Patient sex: F
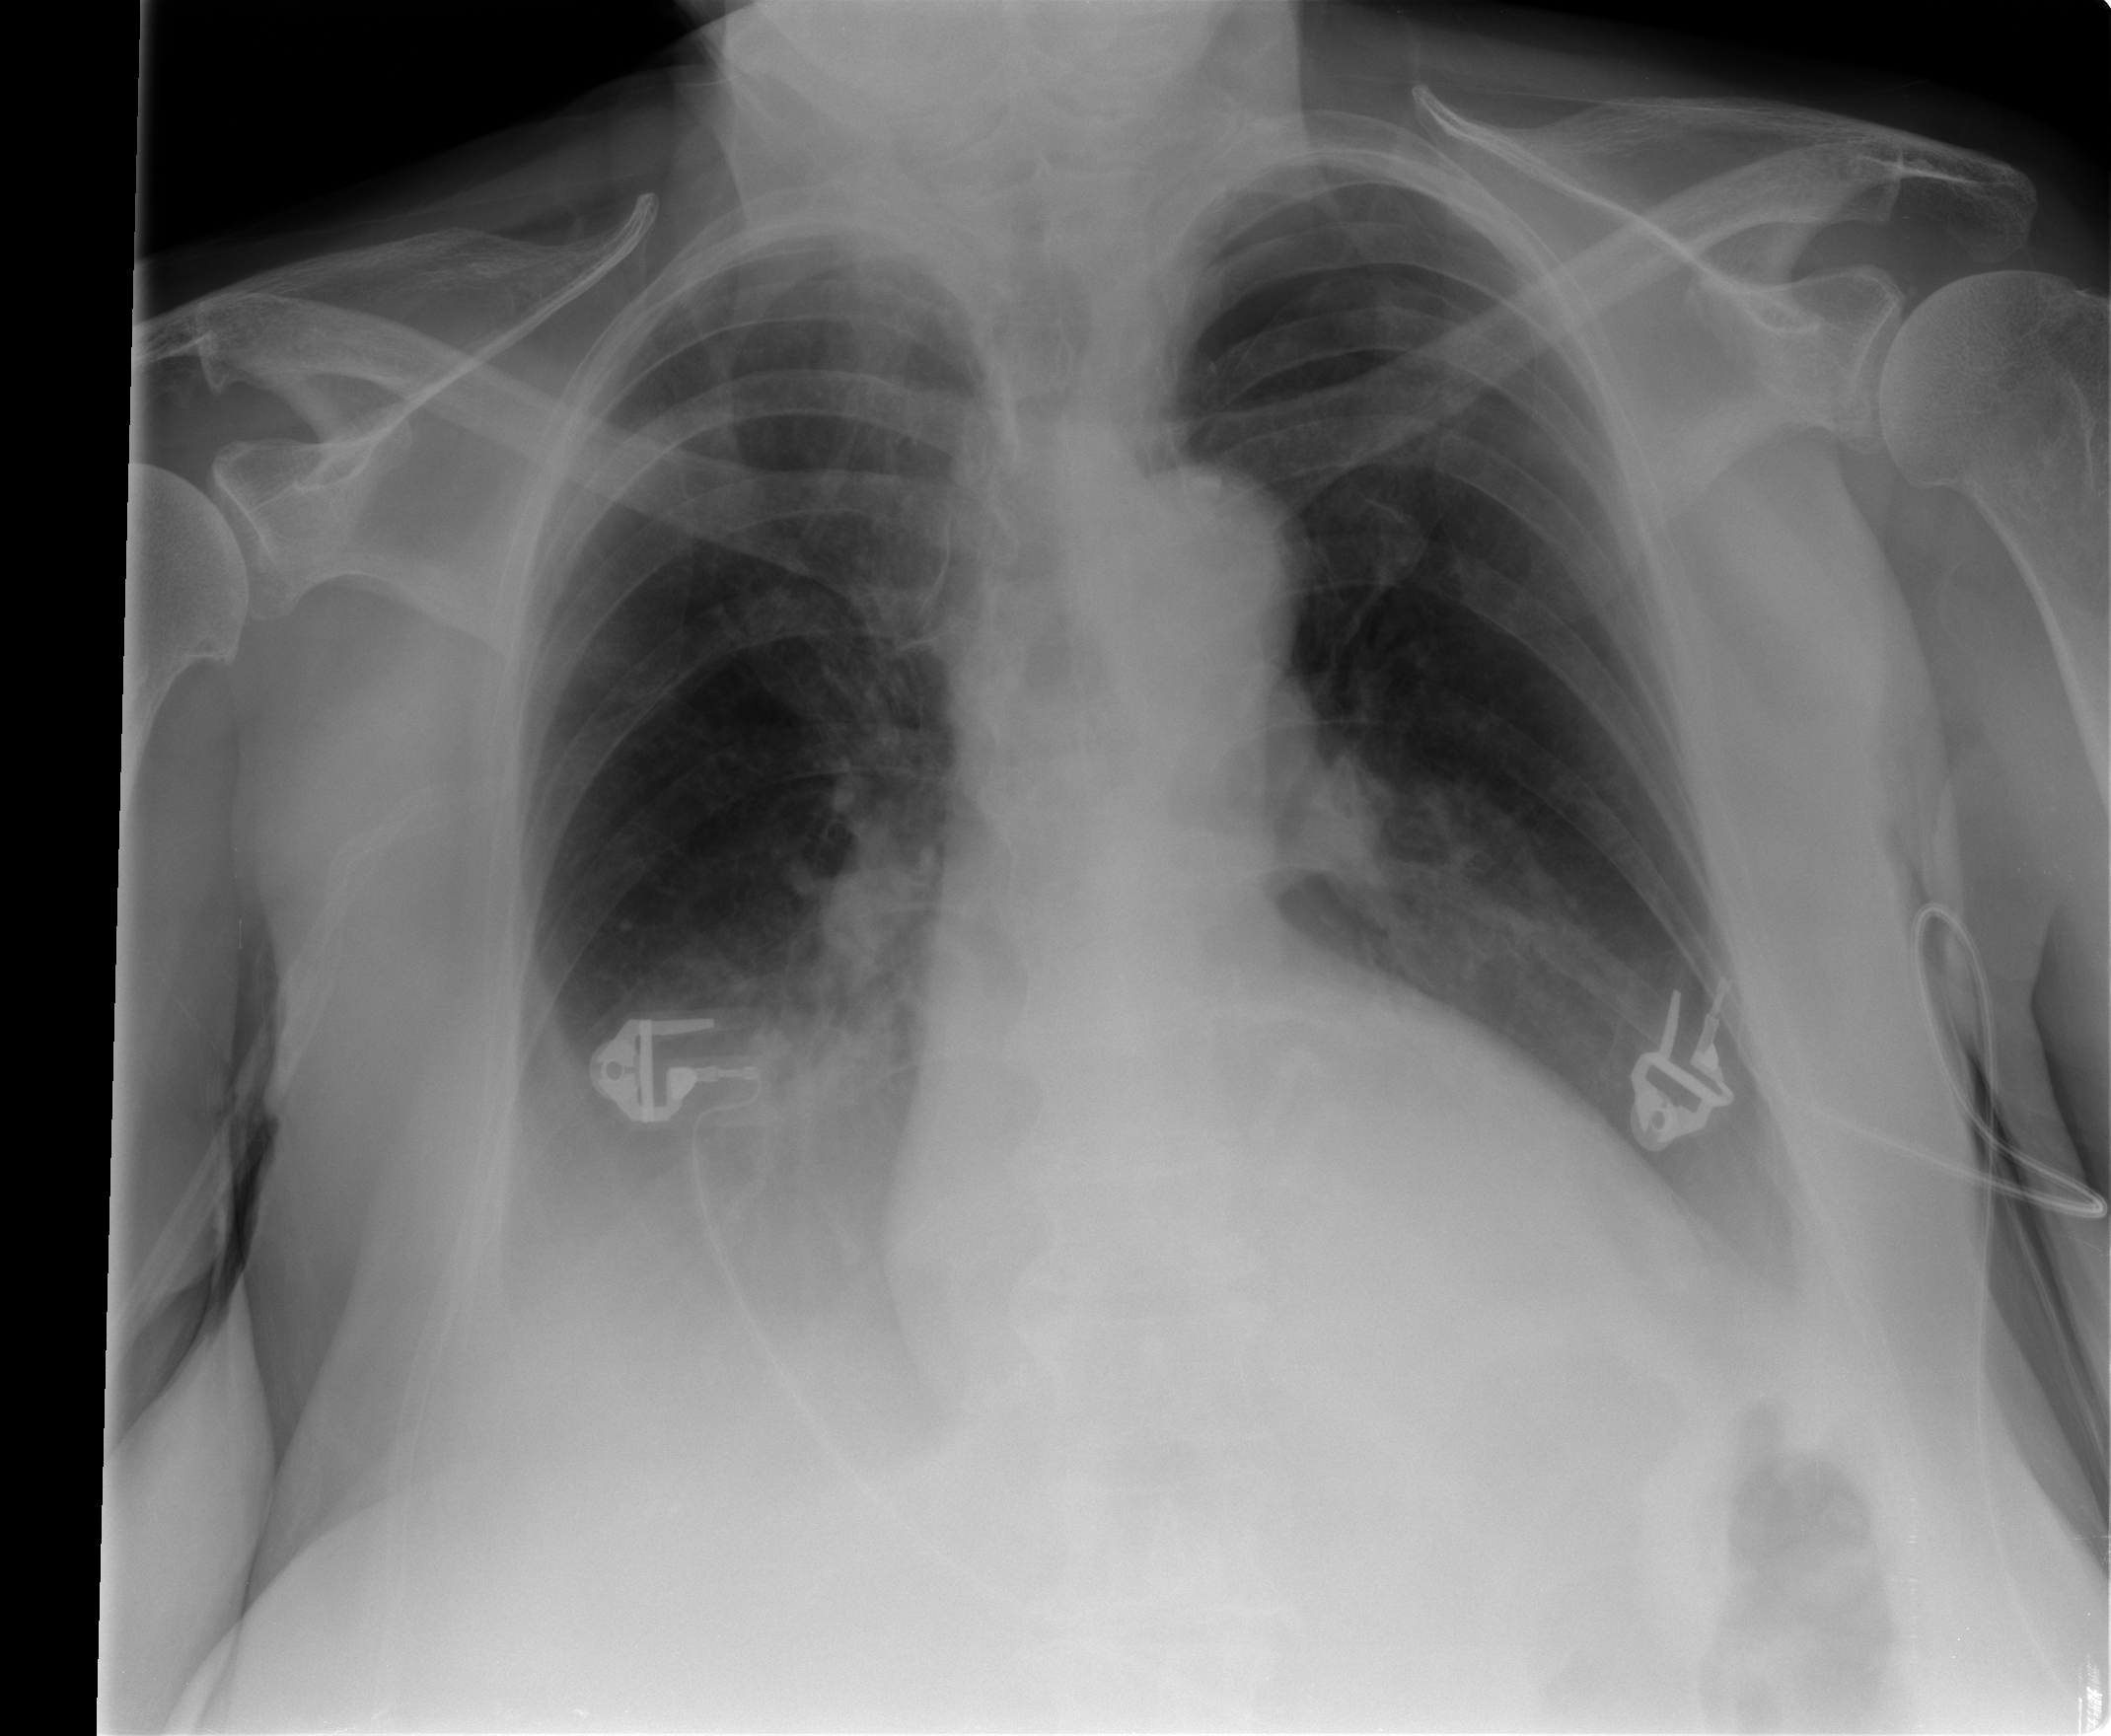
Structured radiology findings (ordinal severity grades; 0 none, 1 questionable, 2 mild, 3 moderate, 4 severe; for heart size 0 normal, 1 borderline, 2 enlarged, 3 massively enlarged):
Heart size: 0
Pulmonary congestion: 0
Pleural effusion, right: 2
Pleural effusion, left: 1
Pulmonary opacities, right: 0
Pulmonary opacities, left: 0
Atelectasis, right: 1
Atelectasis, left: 0